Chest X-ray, AP view. Patient: 18 years old, sex F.
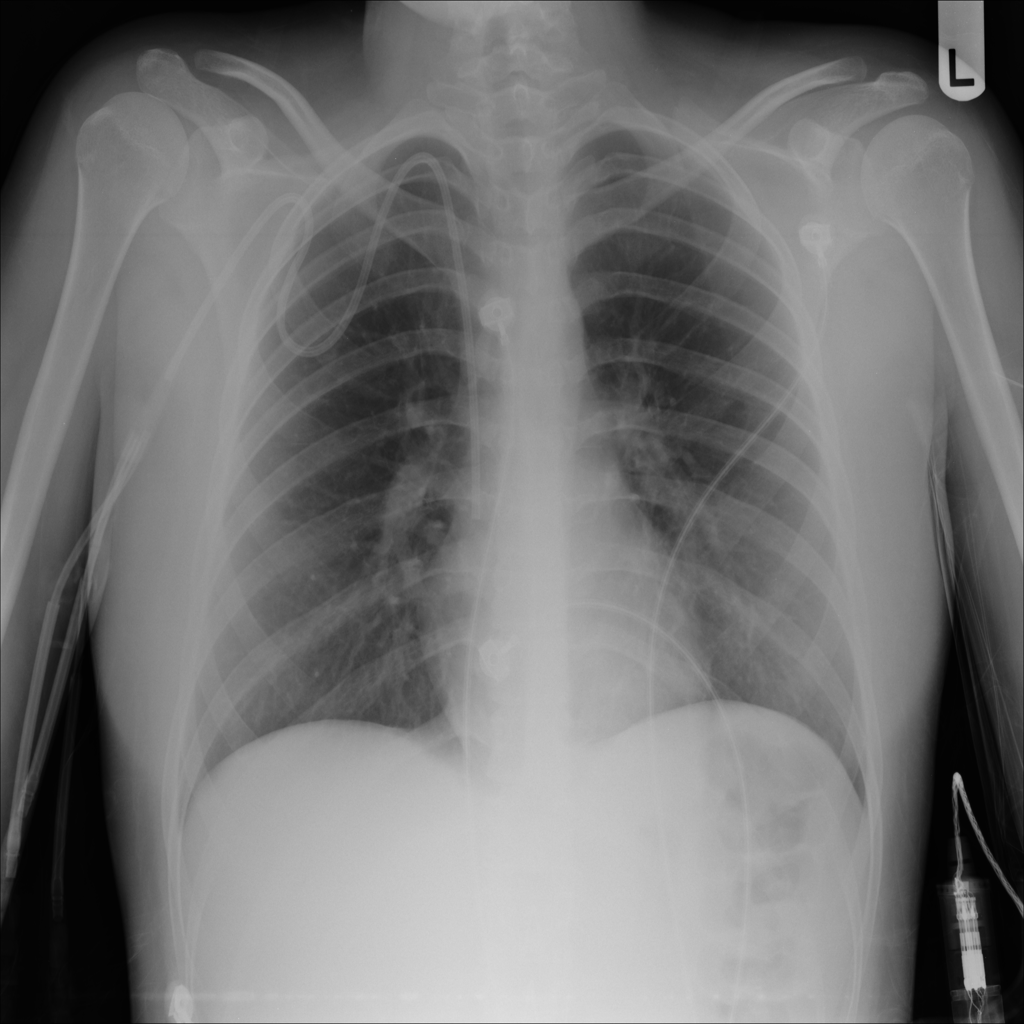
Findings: Atelectasis, Infiltration